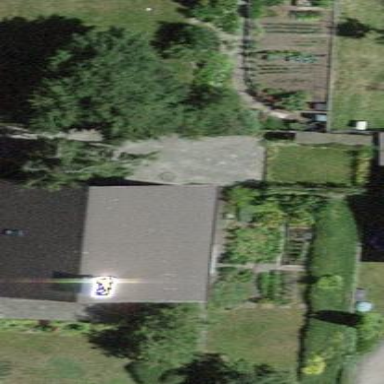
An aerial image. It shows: Simple house.